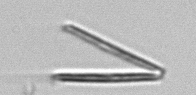
Label: Thalassionema